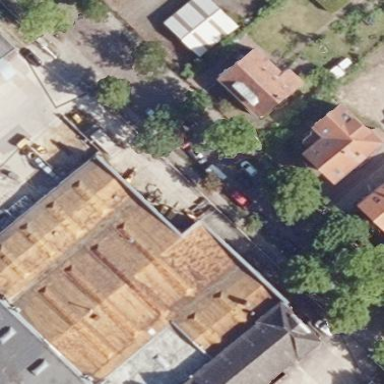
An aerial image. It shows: Industrial building.